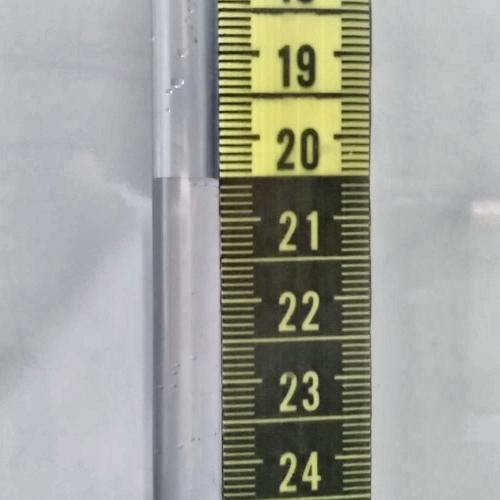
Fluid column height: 20.5 cm